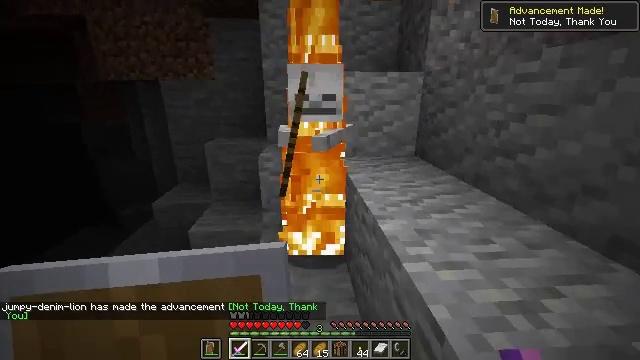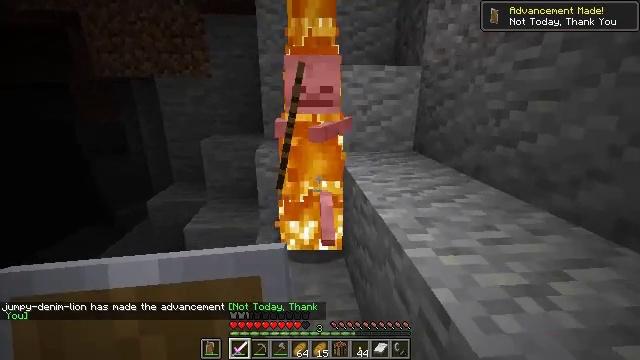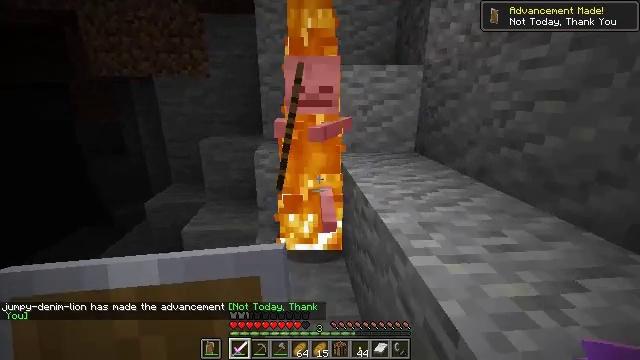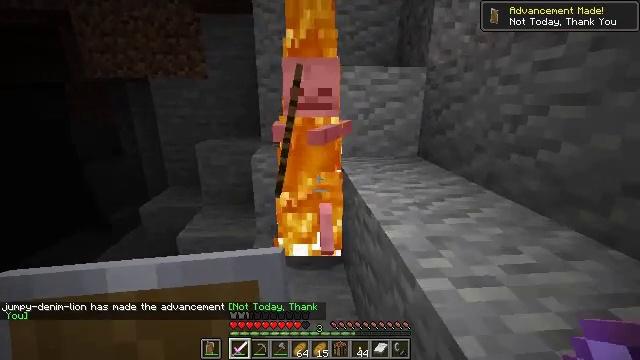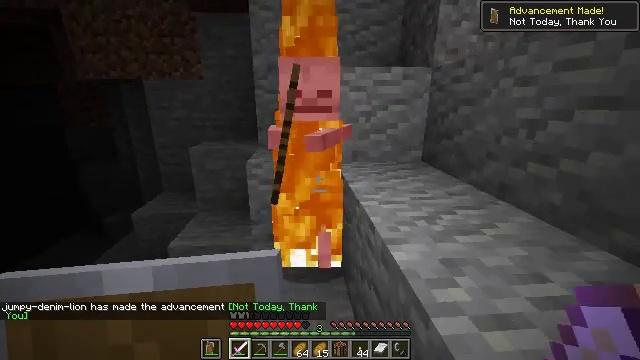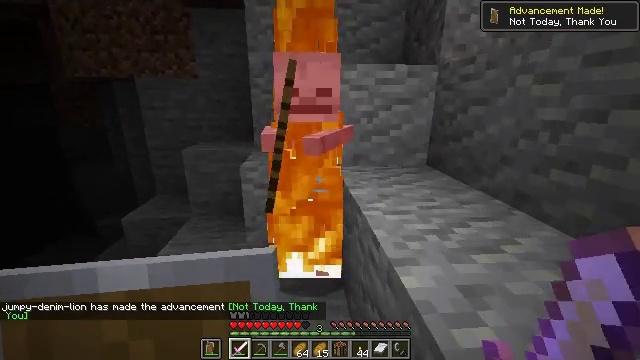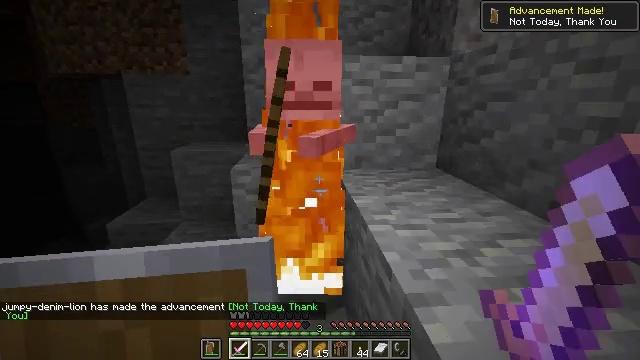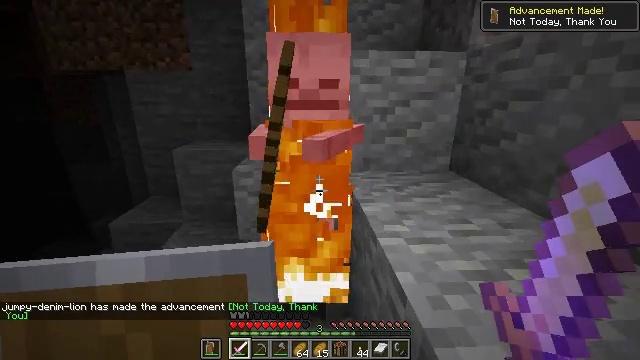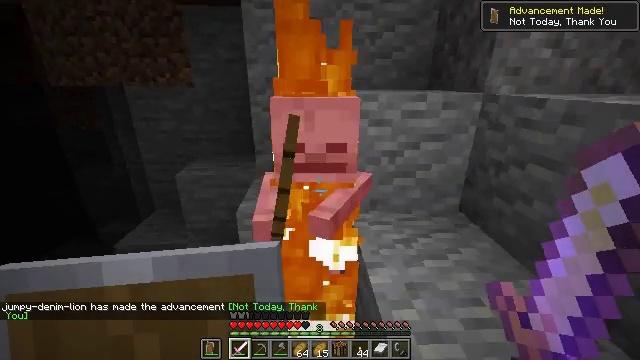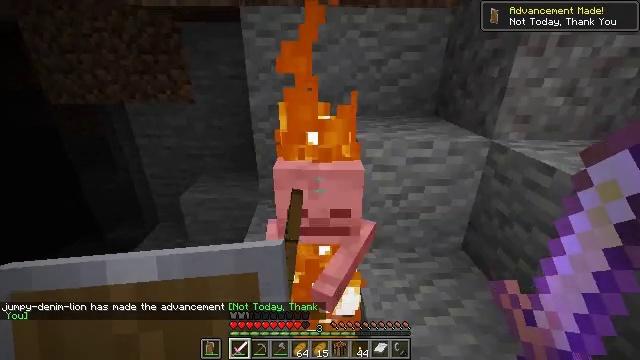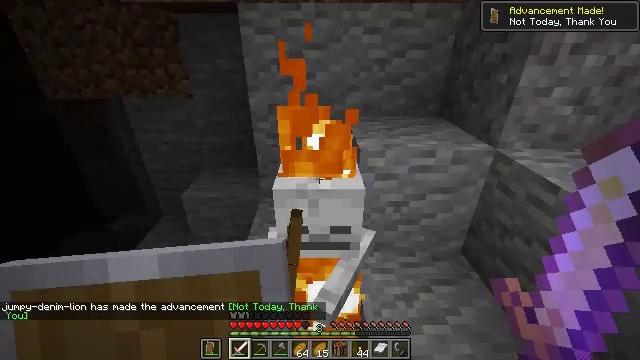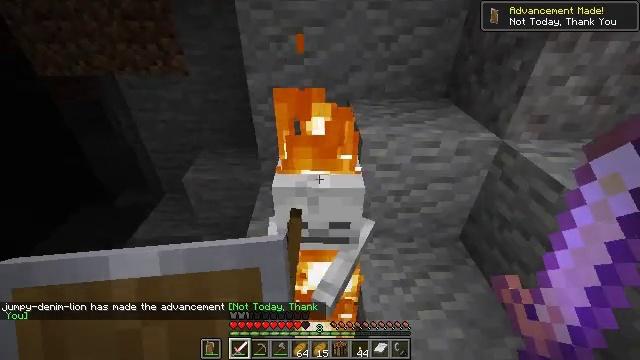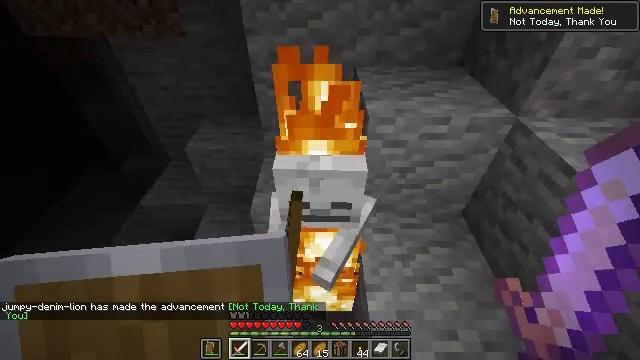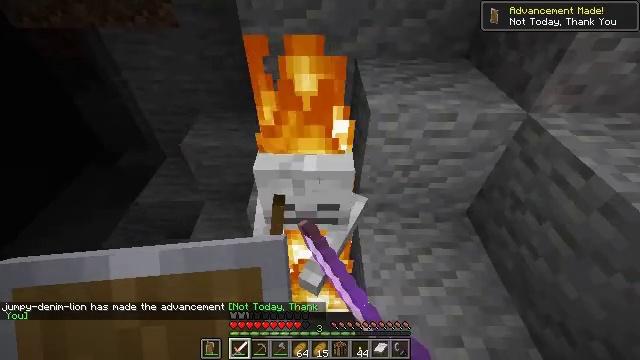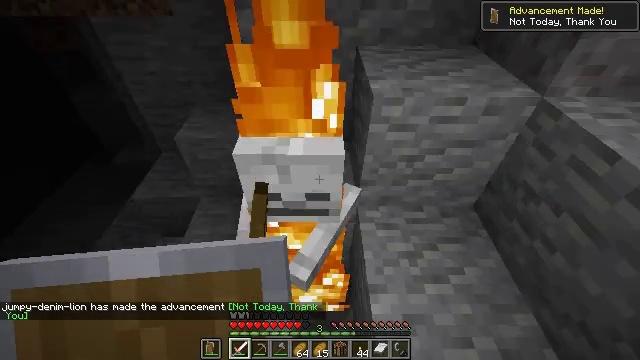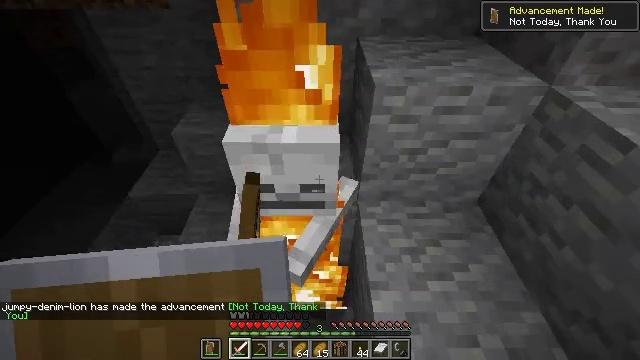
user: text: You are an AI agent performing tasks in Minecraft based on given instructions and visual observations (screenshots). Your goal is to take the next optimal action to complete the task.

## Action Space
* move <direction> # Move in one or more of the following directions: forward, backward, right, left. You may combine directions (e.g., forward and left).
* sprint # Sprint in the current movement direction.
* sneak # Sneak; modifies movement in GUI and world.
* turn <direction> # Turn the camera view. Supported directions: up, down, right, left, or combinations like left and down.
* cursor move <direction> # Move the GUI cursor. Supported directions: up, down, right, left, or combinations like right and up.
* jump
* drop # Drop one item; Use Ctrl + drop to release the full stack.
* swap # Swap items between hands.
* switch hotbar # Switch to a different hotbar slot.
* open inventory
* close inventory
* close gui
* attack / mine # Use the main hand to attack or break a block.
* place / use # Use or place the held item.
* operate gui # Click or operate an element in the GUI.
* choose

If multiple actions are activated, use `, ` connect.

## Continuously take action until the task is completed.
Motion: motion action
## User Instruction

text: Combat the skeleton.
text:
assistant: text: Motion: no_op
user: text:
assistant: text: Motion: move forward
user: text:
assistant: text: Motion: move forward
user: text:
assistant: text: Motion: move forward
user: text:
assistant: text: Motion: move forward
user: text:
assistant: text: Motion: move forward
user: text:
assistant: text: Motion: move forward, turn left, jump
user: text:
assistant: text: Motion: move forward, turn down, jump
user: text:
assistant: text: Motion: turn down, jump
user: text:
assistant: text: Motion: turn down, jump
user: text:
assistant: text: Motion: turn down
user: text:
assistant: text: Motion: move back, turn left and down, attack / mine
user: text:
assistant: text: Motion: move back, turn down, attack / mine
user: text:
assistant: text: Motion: move back, attack / mine
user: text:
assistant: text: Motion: move back
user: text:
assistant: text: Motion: move back
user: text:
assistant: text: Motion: no_op